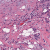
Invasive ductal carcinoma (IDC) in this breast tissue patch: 1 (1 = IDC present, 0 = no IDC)